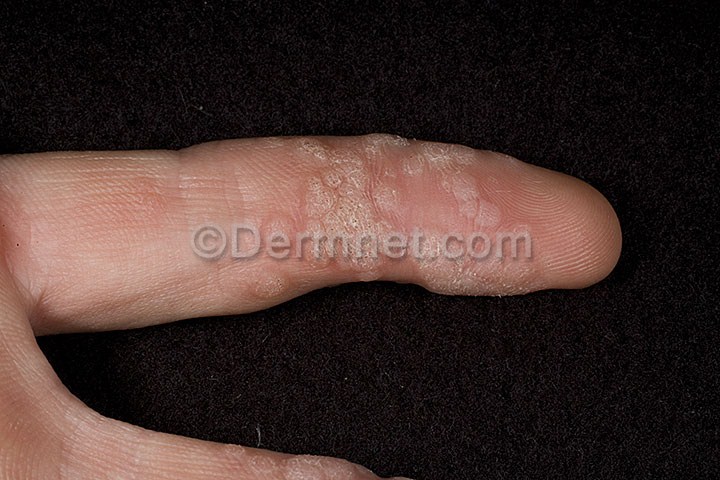
Disease: Warts Molluscum and other Viral Infections